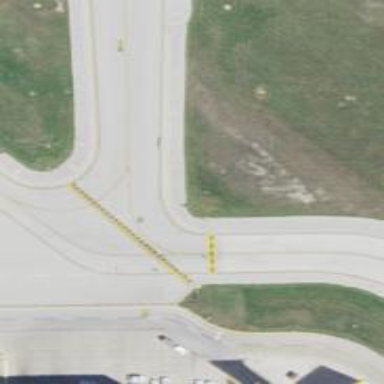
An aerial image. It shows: Image of taxiway at airport.